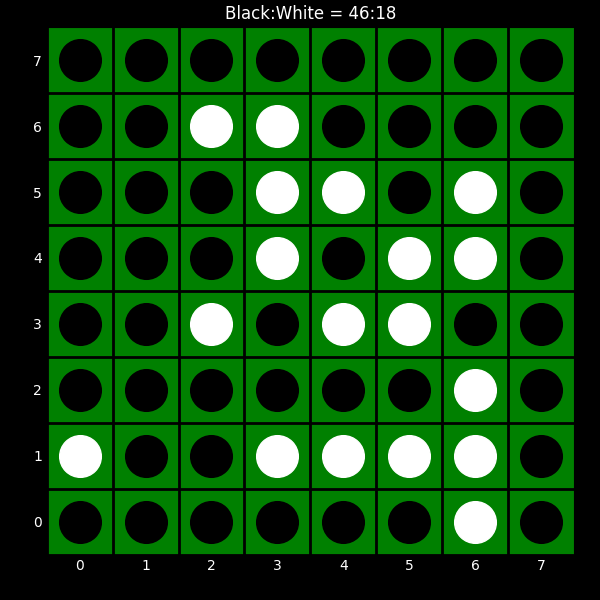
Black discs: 46
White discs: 18